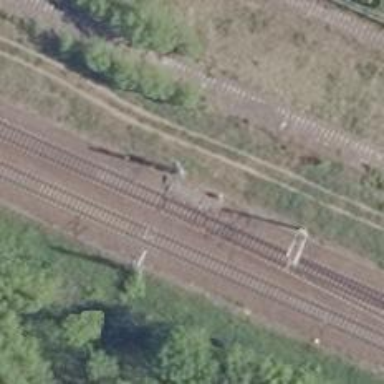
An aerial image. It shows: Railway switch.